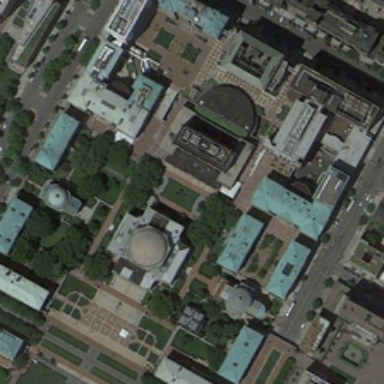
A building is in front of the central square, surrounded by dark green trees .